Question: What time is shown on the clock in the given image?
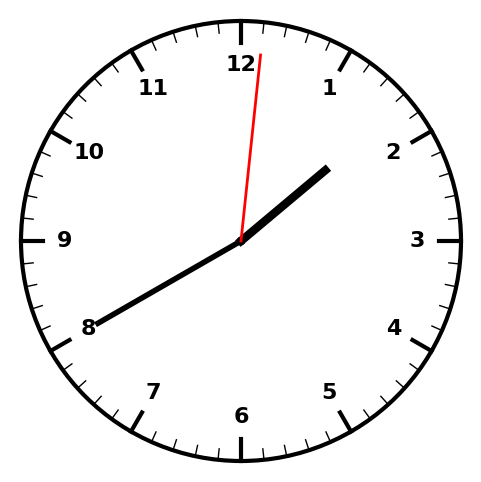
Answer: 01:40:01